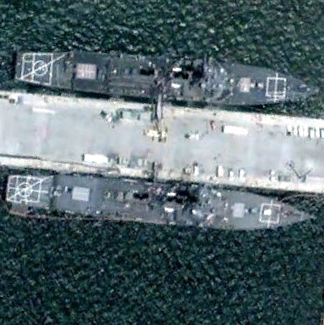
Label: destroyer